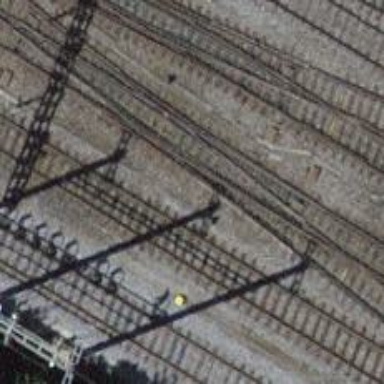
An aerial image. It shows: Single railway track with electrification through contact line.